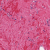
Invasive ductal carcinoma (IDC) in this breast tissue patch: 0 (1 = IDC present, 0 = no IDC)